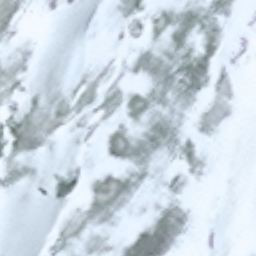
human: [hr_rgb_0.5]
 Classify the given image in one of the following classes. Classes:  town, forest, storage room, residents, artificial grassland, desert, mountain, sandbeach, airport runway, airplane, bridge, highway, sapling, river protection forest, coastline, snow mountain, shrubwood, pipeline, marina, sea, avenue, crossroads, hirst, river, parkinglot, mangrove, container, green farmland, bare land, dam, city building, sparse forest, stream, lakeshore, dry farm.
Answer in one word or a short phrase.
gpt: snow mountain